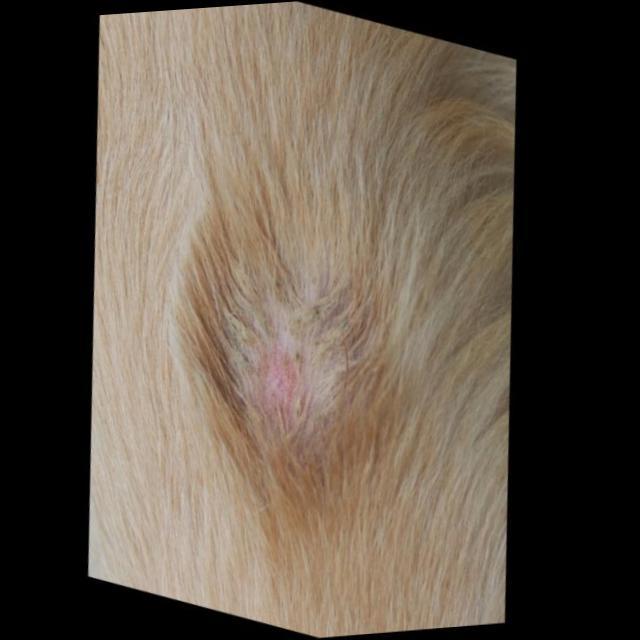
Canine ringworm (Dermatophytosis) — fungal infection caused by Microsporum or Trichophyton. Presents with circular alopecia, scaling, crusting, and broken hairs.